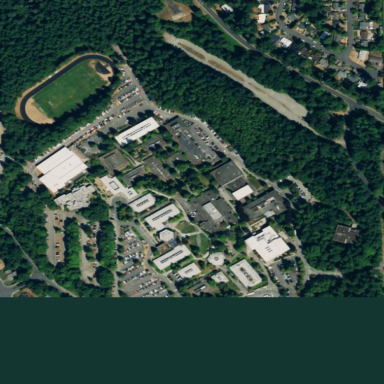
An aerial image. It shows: College.